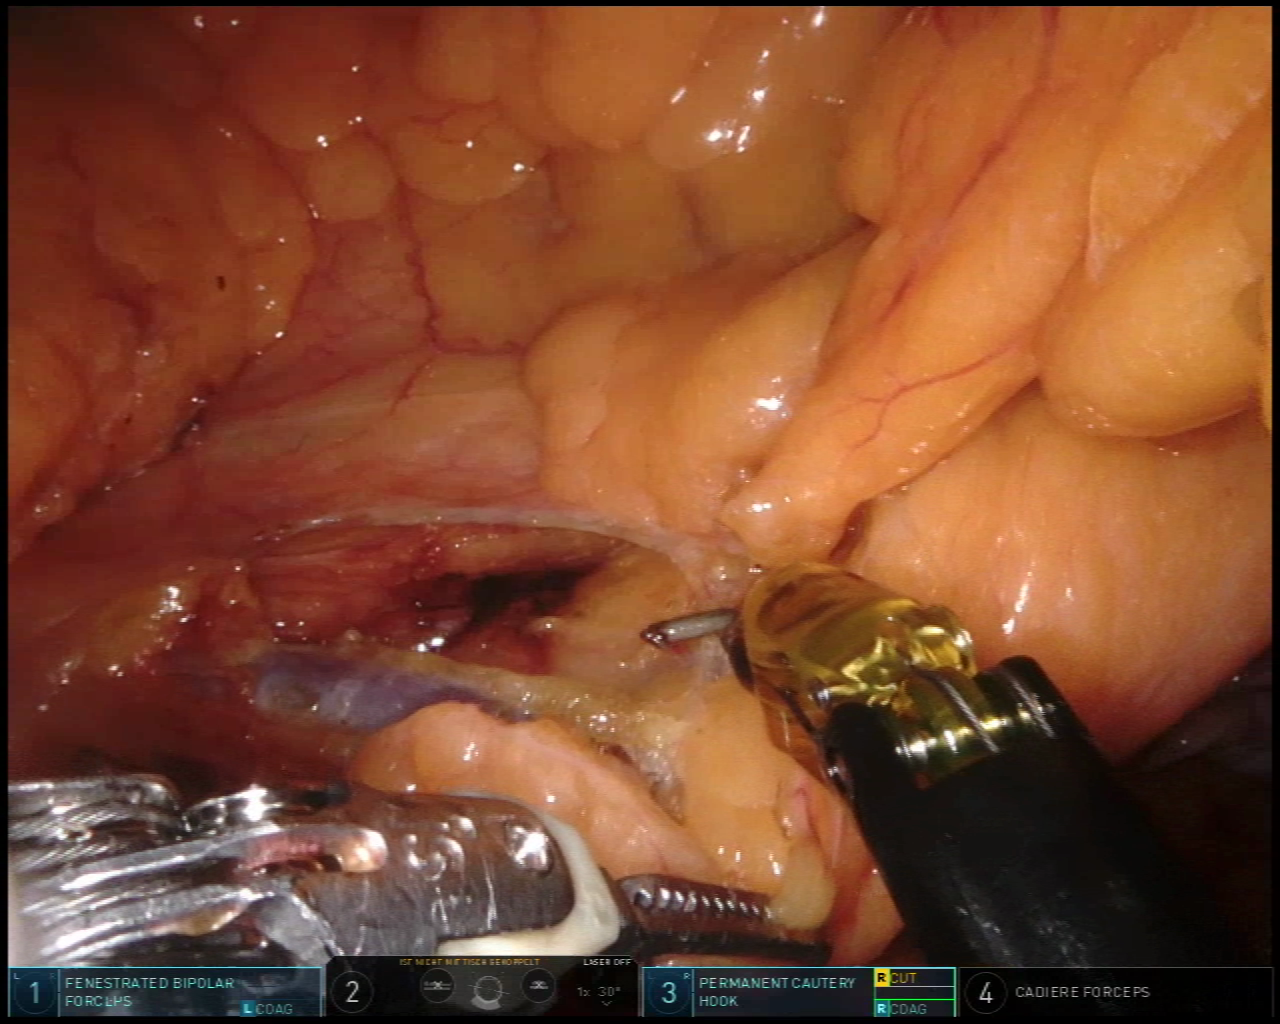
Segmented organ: intestinal_veins
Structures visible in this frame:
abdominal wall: no
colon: no
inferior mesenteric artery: no
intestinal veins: yes
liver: no
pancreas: no
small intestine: no
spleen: no
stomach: no
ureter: no
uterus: no
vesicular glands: no